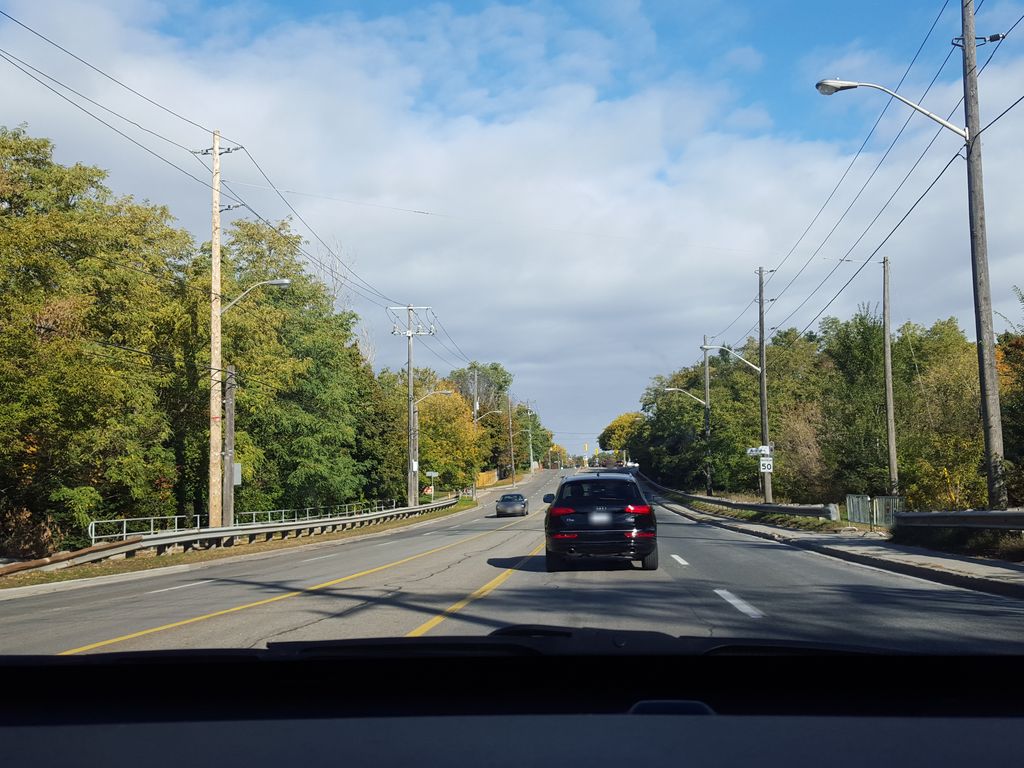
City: toronto